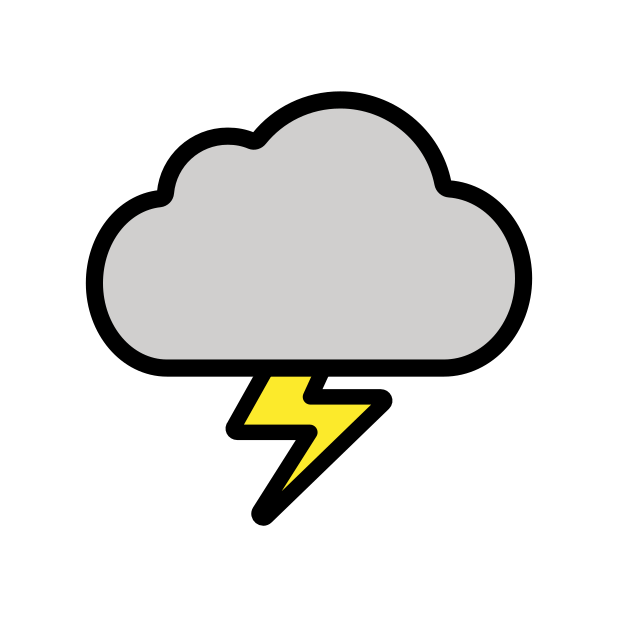
Emoji: 🌩
Name: cloud with lightning
Unicode: 0x1f329